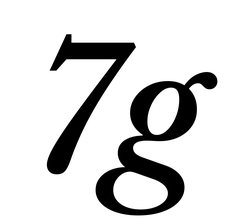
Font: LibreCaslonText-Italic_Medium_Italic